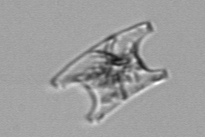
Label: Eucampia